Field crop: tomato
Growth stage: 1
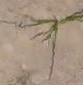
Species: cyperus